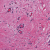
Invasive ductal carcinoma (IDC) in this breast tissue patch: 0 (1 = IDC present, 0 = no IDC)